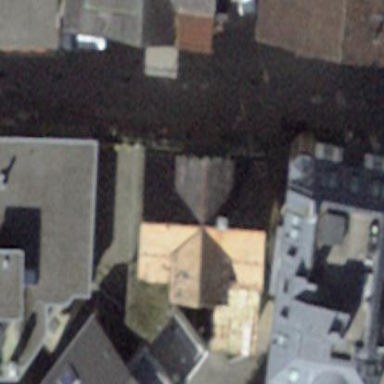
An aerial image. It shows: Building.